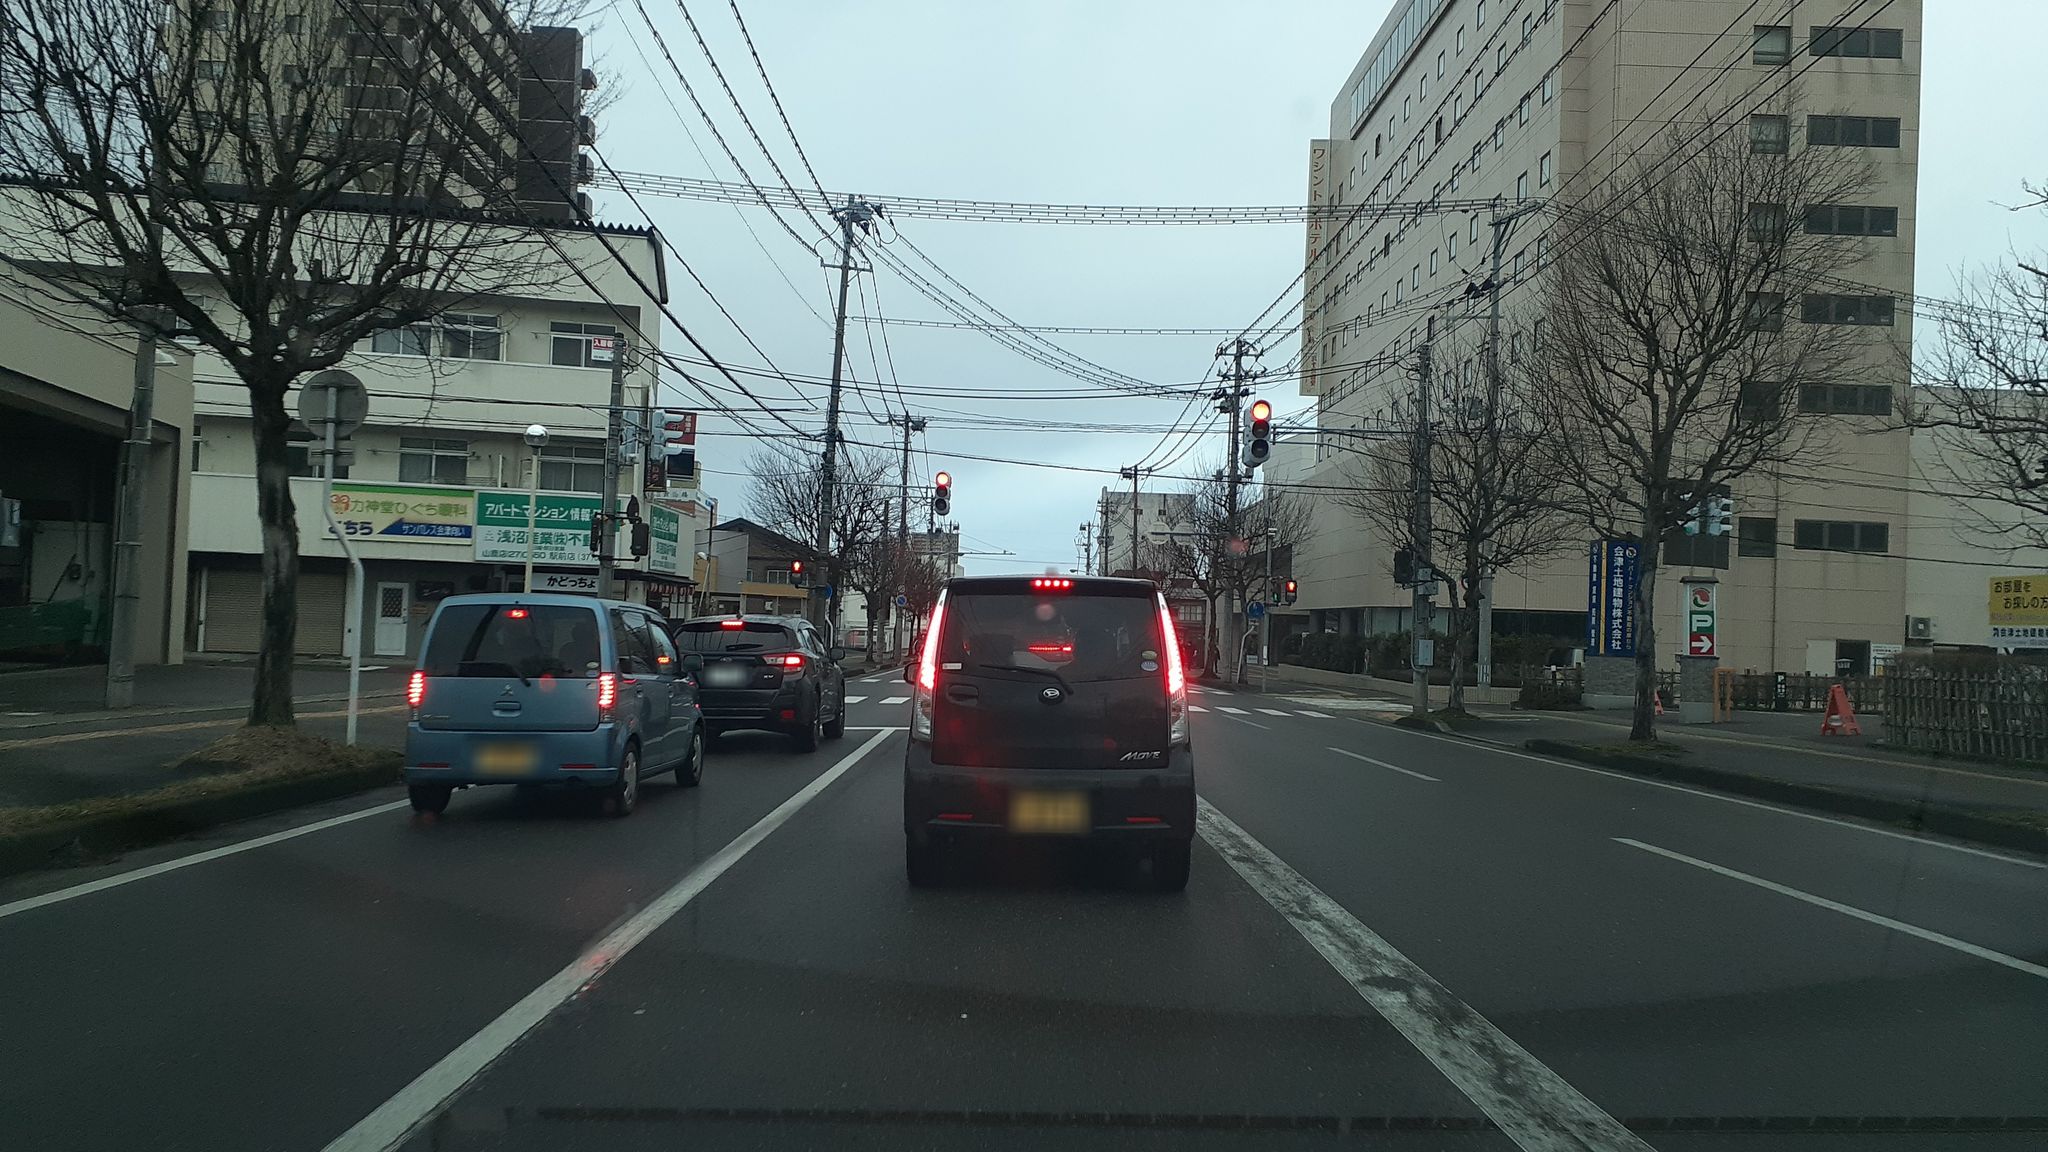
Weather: cloudy
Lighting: day
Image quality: good
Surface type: driving surface
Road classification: tertiary
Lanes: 4.0
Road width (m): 4.2
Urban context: urban centre
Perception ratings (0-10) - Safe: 2.67, Lively: 5.57, Beautiful: 3.87, Boring: 1.58, Depressing: 4.61, Wealthy: 4.23